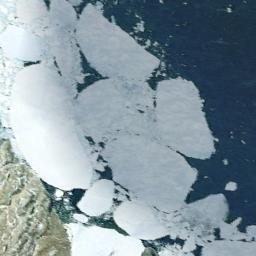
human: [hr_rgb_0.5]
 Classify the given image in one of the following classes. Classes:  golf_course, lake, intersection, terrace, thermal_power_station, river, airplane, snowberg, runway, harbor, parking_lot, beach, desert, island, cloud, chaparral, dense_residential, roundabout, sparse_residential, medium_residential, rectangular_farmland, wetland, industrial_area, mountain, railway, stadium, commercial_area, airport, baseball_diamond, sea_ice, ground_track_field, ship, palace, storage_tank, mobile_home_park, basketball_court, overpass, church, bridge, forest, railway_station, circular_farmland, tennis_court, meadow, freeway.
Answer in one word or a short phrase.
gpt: sea_ice